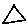
Label: triangle